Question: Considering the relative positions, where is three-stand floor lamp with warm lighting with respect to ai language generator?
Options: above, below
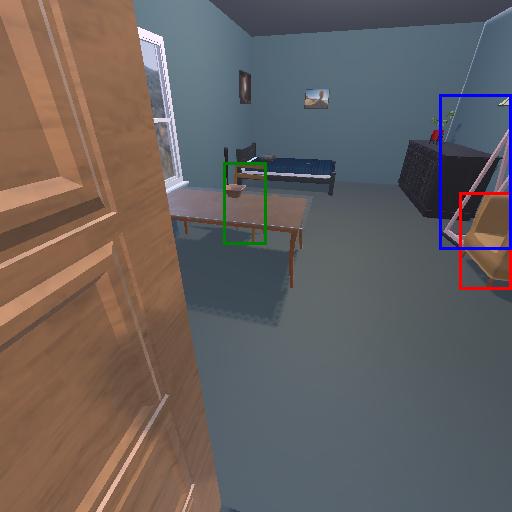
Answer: above